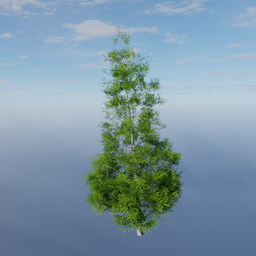
Label: nature